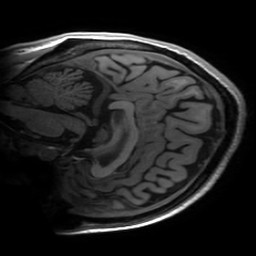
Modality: T1w
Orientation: sagittal
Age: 25
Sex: female
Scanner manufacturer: ge
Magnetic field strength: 3 T
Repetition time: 0.00724 s
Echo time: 0.0027 s